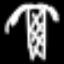
Label: palm tree